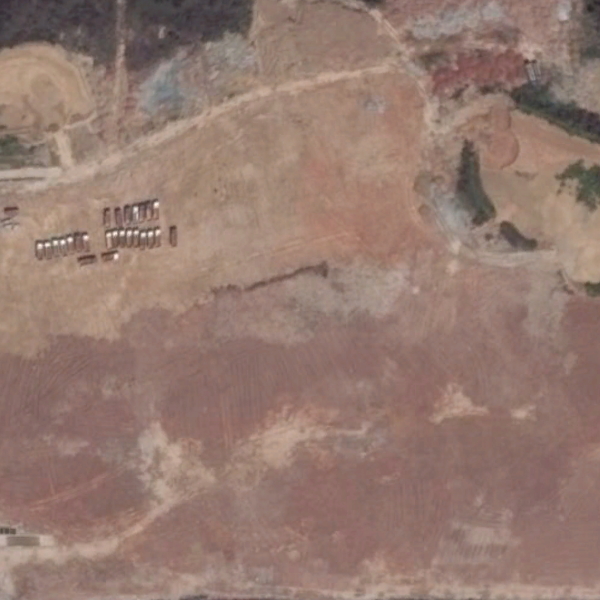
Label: BareLand